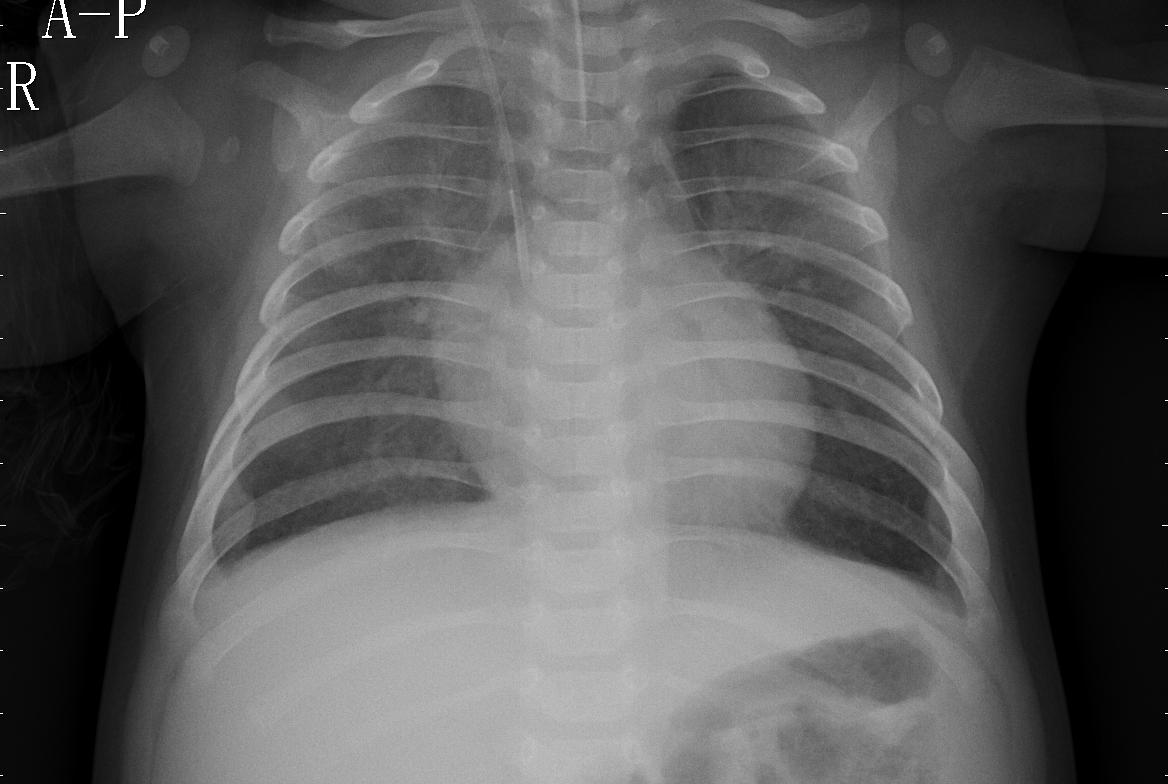
Diagnosis: PNEUMONIA